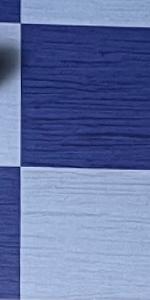
Label: Empty